Question: I am developing a small game and I would draw a field-ground(land) with a repeated texture. My problem is the rendered result. This gives the impression of seeing everything around my cube looked as if a light shadow.
Is it possible to standardize the light or remove the shadow effect in my drawing function?
Sorry for my bad english..
Here is a screenshot to better understand my problem.

Here my code draw function (instancing model with vertexbuffer)
'''
// Draw Function (instancing model - vertexbuffer)
public void DrawModelHardwareInstancing(Model model,Texture2D texture, Matrix[] modelBones,
Matrix[] instances, Matrix view, Matrix projection)
{
if (instances.Length == 0)
return;
// If we have more instances than room in our vertex buffer, grow it to the neccessary size.
if ((instanceVertexBuffer == null) ||
(instances.Length > instanceVertexBuffer.VertexCount))
{
if (instanceVertexBuffer != null)
instanceVertexBuffer.Dispose();
instanceVertexBuffer = new DynamicVertexBuffer(Game.GraphicsDevice, instanceVertexDeclaration,
instances.Length, BufferUsage.WriteOnly);
}
// Transfer the latest instance transform matrices into the instanceVertexBuffer.
instanceVertexBuffer.SetData(instances, 0, instances.Length, SetDataOptions.Discard);
foreach (ModelMesh mesh in model.Meshes)
{
foreach (ModelMeshPart meshPart in mesh.MeshParts)
{
// Tell the GPU to read from both the model vertex buffer plus our instanceVertexBuffer.
Game.GraphicsDevice.SetVertexBuffers(
new VertexBufferBinding(meshPart.VertexBuffer, meshPart.VertexOffset, 0),
new VertexBufferBinding(instanceVertexBuffer, 0, 1)
);
Game.GraphicsDevice.Indices = meshPart.IndexBuffer;
// Set up the instance rendering effect.
Effect effect = meshPart.Effect;
//effect.CurrentTechnique = effect.Techniques["HardwareInstancing"];
effect.Parameters["World"].SetValue(modelBones[mesh.ParentBone.Index]);
effect.Parameters["View"].SetValue(view);
effect.Parameters["Projection"].SetValue(projection);
effect.Parameters["Texture"].SetValue(texture);
// Draw all the instance copies in a single call.
foreach (EffectPass pass in effect.CurrentTechnique.Passes)
{
pass.Apply();
Game.GraphicsDevice.DrawInstancedPrimitives(PrimitiveType.TriangleList, 0, 0,
meshPart.NumVertices, meshPart.StartIndex,
meshPart.PrimitiveCount, instances.Length);
}
}
}
}
// ### END FUNCTION DrawModelHardwareInstancing
'''
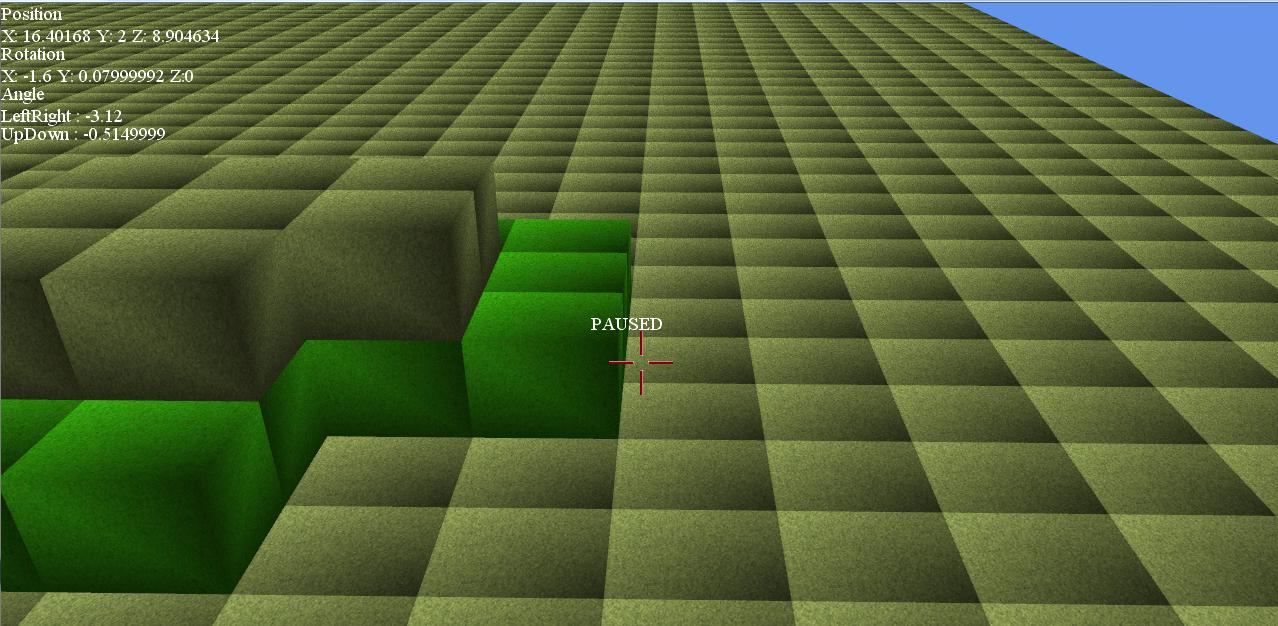
Answer: The problem is the cube mesh you are using. The normals are averaged, but I guess you want them to be orthogonal to the faces of the cubes.
You will have to use a total of 24 vertices (4 for each side) instead of 8 vertices. Each corner will have 3 vertices with the same position but different normals, one for each adjacent face:

If the FBX exporter cannot be configured to correctly export the normals simply create your own cube mesh:
'''
var vertices = new VertexPositionNormalTexture[24];
// Initialize the vertices, set position and texture coordinates
// ...
// Set normals
// front face
vertices[0].Normal = new Vector3(1, 0, 0);
vertices[1].Normal = new Vector3(1, 0, 0);
vertices[2].Normal = new Vector3(1, 0, 0);
vertices[3].Normal = new Vector3(1, 0, 0);
// back face
vertices[4].Normal = new Vector3(-1, 0, 0);
vertices[5].Normal = new Vector3(-1, 0, 0);
vertices[6].Normal = new Vector3(-1, 0, 0);
vertices[7].Normal = new Vector3(-1, 0, 0);
// ...
'''